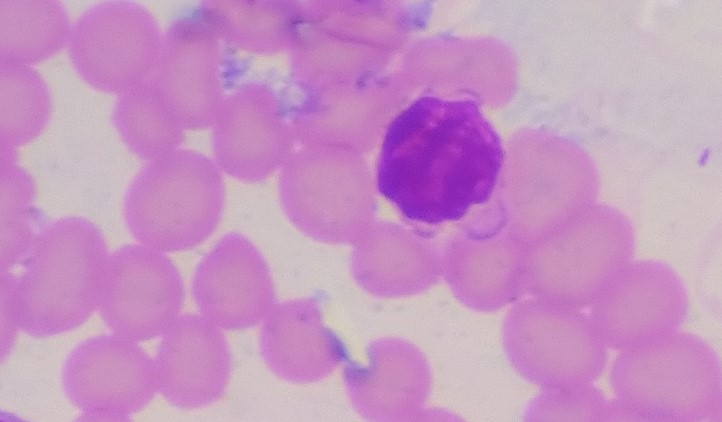
White blood cell type: Lymphocyte